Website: macys
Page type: payment
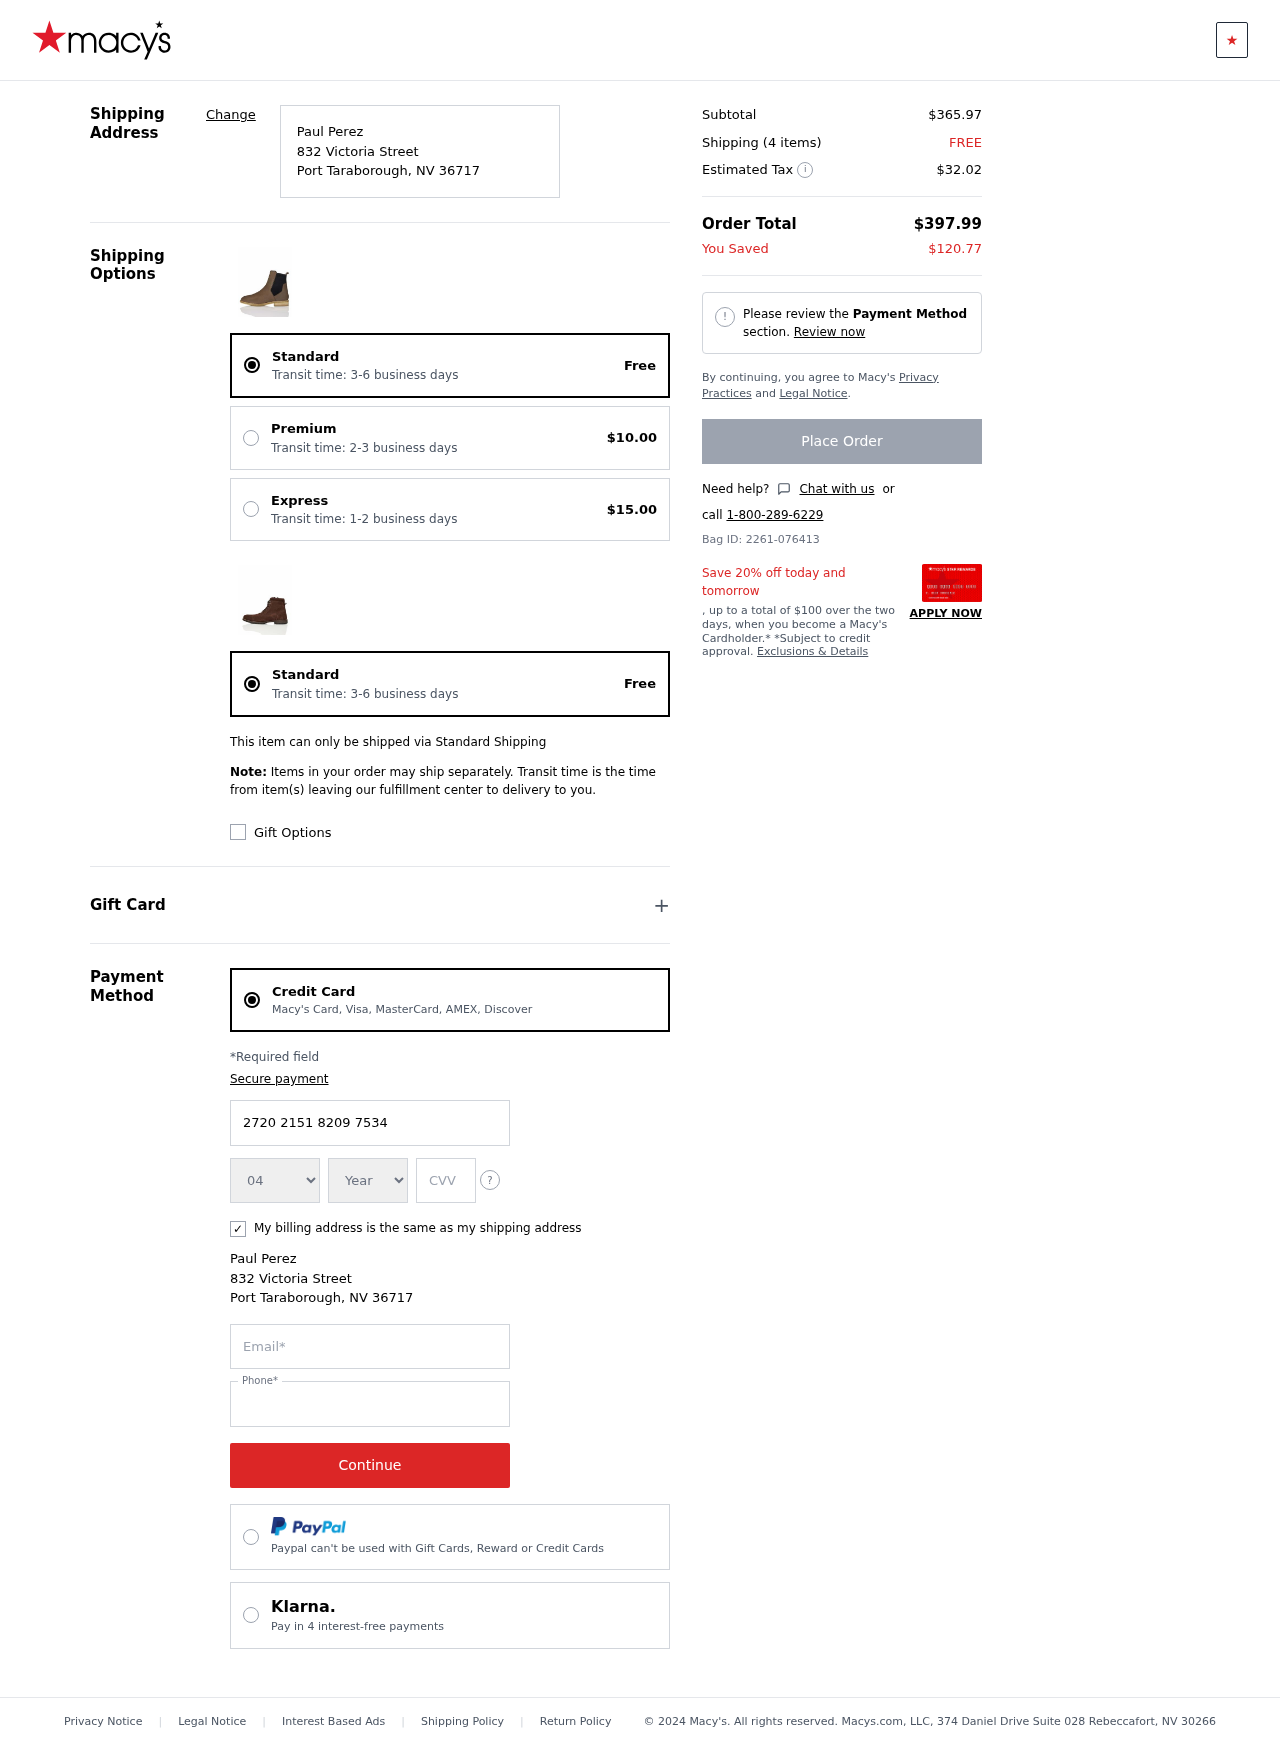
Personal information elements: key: PII_CARD_CVV
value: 534
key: PII_CARD_EXPIRY_MONTH
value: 04
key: PII_CARD_EXPIRY_YEAR
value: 30
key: PII_CARD_NUMBER
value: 2720 2151 8209 7534
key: PII_CITY
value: Port Taraborough
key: PII_EMAIL
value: paul_perez@gmail.com
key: PII_FULLNAME
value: Paul Perez
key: PII_PHONE
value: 5108247083
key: PII_POSTCODE
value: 36717
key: PII_STATE_ABBR
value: NV
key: PII_STREET
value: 832 Victoria Street
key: PII_FULLNAME2
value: Paul Perez
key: PII_STREET2
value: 832 Victoria Street
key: PII_CITY2
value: Port Taraborough
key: PII_STATE_ABBR2
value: NV
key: PII_POSTCODE2
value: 36717
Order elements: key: ORDER_DELIVERY_DATE
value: Transit time: 3-6 business days
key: ORDER_SHIPPING_STANDARD
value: Free
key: ORDER_SHIPPING_PREMIUM
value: $10.00
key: ORDER_SHIPPING_EXPRESS
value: $15.00
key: ORDER_DELIVERY_DATE2
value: Transit time: 3-6 business days
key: ORDER_SHIPPING_STANDARD2
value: Free
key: ORDER_SUBTOTAL
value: $365.97
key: ORDER_NUM_ITEMS
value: Shipping (4 items)
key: ORDER_SHIPPING_COST
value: FREE
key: ORDER_TAX
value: $32.02
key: ORDER_TOTAL
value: $397.99
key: ORDER_SAVINGS
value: $120.77
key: ORDER_ID
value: Bag ID: 2261-076413